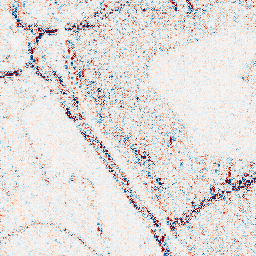
Category: wavelet
Decomposition family: wavelet_reverse_biorthogonal
Decomposition parameters: wavelet: rbio3.5
level: 1
Upsampling method: regularized
Upsampling parameters: scale: 2
lambda_reg: 0.01
Upsampling scale: 2